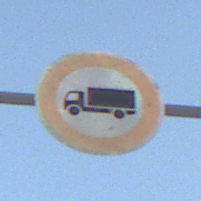
Verkehrszeichen: VerbotFuerKraftfahrzeugeUeberDreiKommaFuenfTonnen
Umgebung: Outdoor, Nature
Tageszeit: SunriseSunset
Wetter: Clear
Licht: Natural
Jahreszeit: NotSpecified
Kontrast: HighContrast